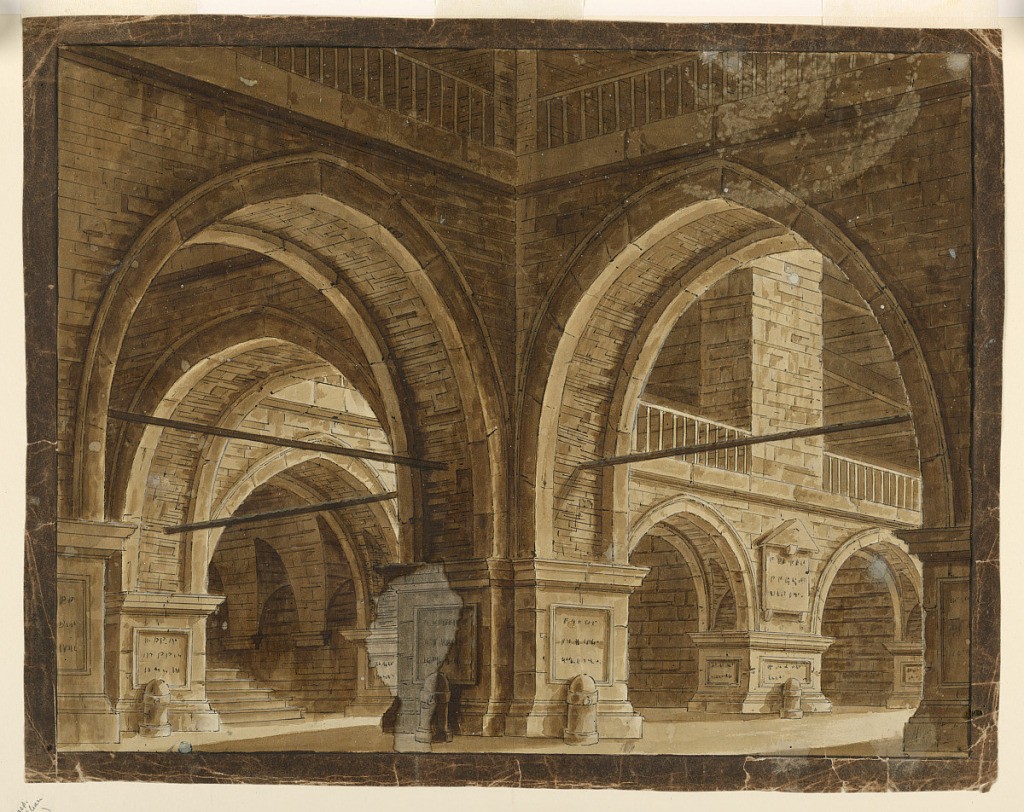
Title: Stage Design, Interior of Large Hall
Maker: Mauro Antonio Tesi, Italian, 1730 - 1766
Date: early 19th century
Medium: Pen and bistre ink, brush and wash on paper
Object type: Drawing
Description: Horizontal rectangle. Interior of Gothic building with archways, opening views into various halls and staircase.